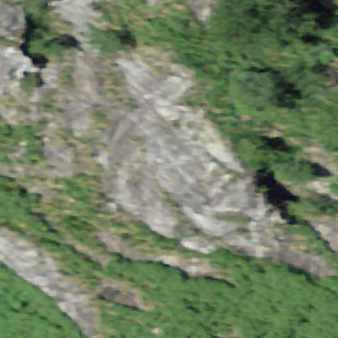
Label: bouldering_area